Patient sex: M
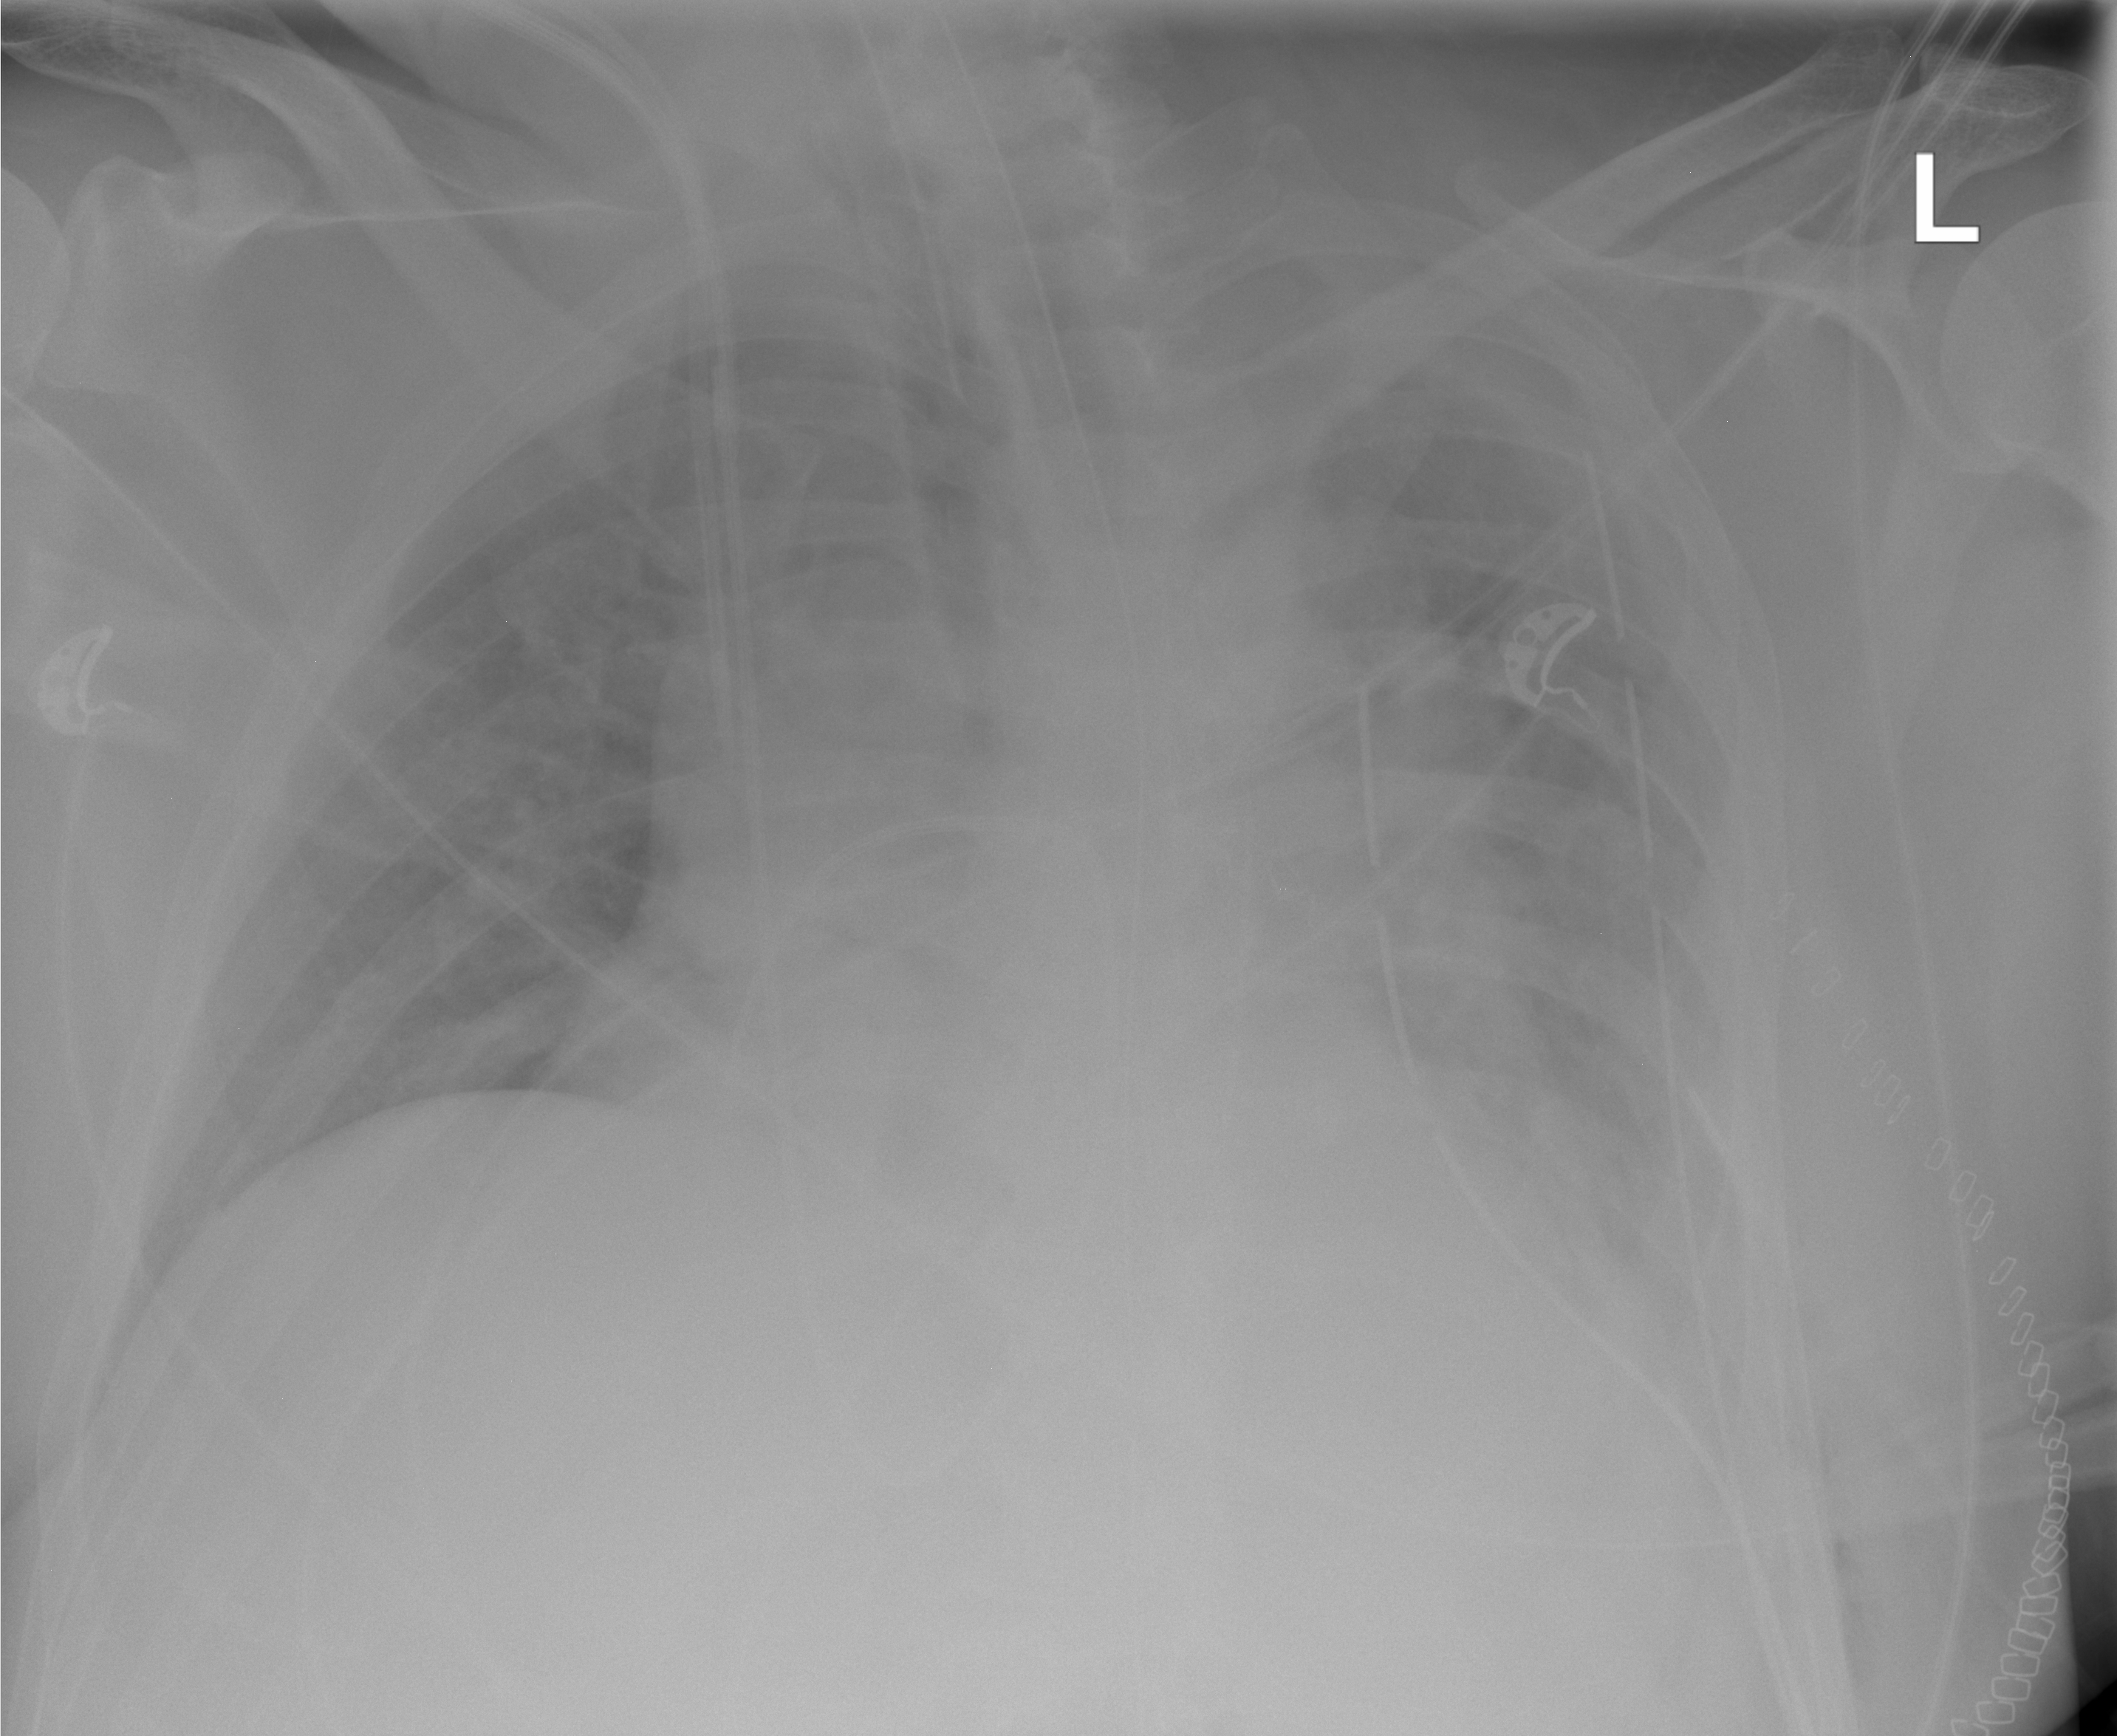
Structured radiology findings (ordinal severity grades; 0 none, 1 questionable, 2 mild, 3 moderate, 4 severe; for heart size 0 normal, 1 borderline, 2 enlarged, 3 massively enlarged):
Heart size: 2
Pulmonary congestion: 2
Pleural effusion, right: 0
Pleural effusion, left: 2
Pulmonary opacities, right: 0
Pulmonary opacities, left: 2
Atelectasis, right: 0
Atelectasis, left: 2